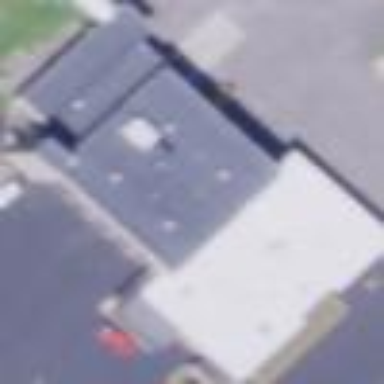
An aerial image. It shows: Fire station building.